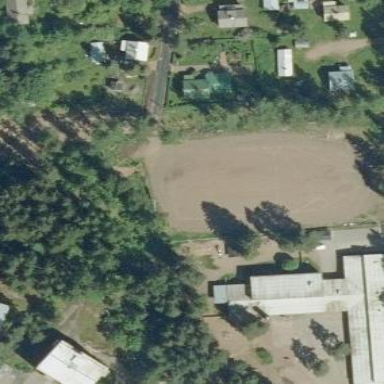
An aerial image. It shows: Multi-sport pitch with sandy surface.